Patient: sex M, age 65
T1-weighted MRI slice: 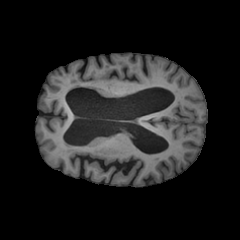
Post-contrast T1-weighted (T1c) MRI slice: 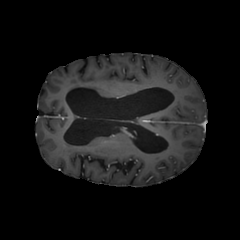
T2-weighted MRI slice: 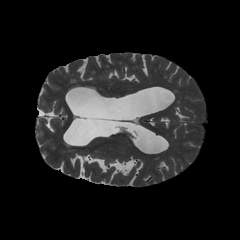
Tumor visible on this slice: no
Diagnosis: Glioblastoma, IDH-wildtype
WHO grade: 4